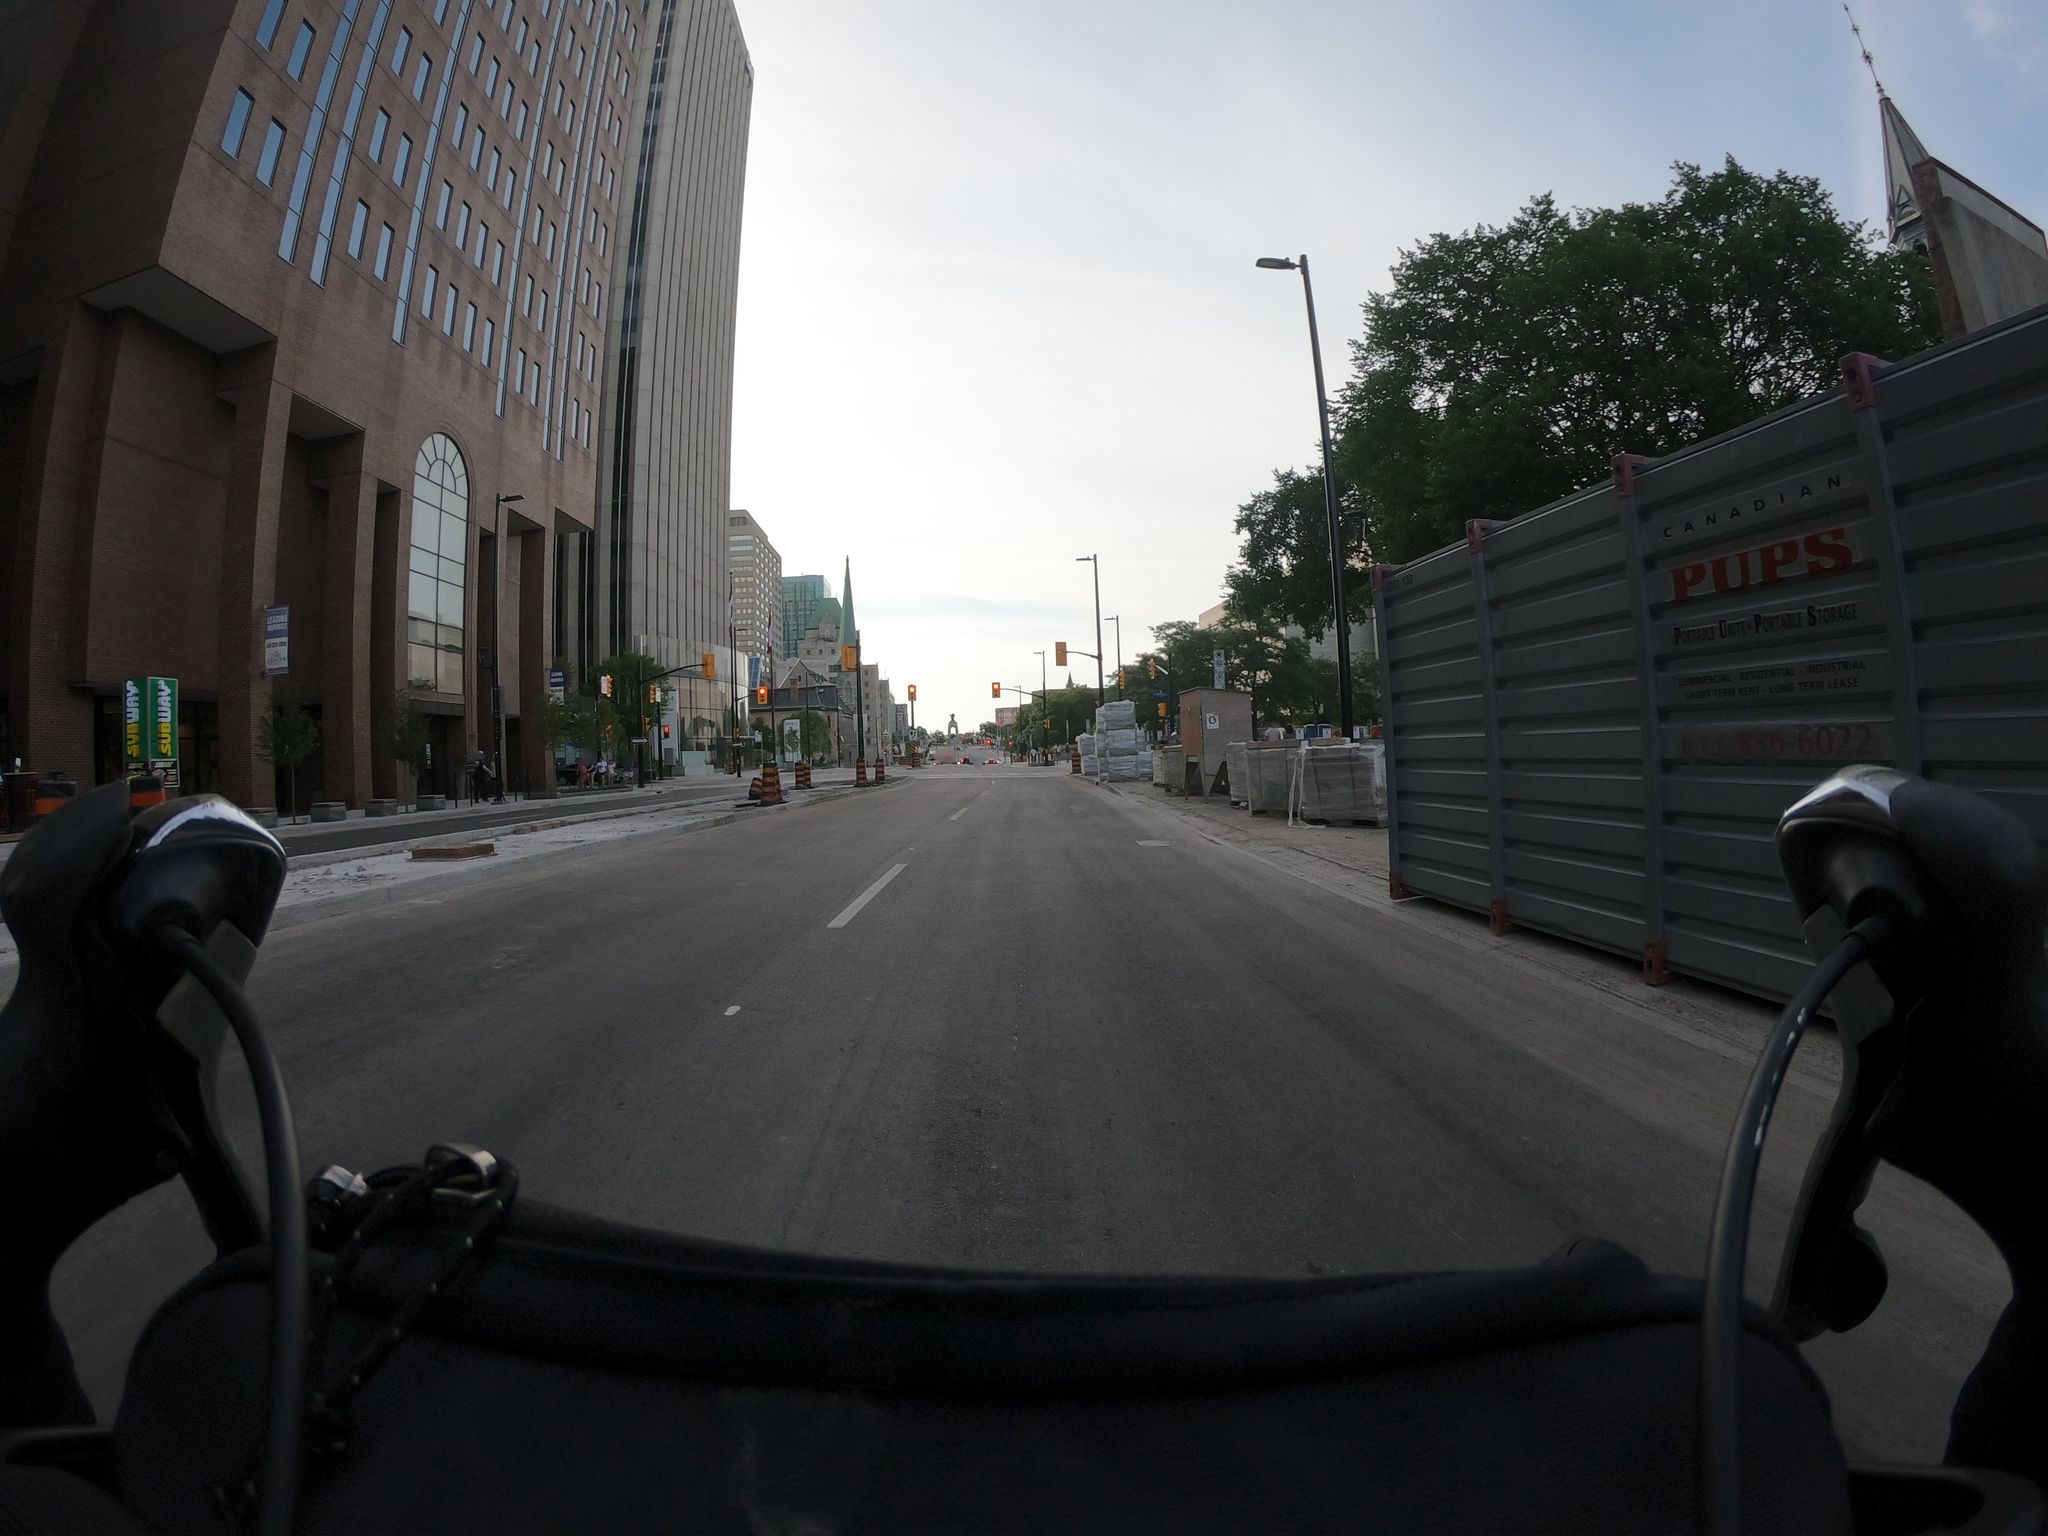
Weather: clear
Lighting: day
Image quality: good
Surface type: cycling surface
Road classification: secondary
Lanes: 3
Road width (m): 2
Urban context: urban centre
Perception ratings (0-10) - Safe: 2.16, Lively: 3.53, Beautiful: 5.34, Boring: 4.4, Depressing: 3.47, Wealthy: 1.79